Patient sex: M
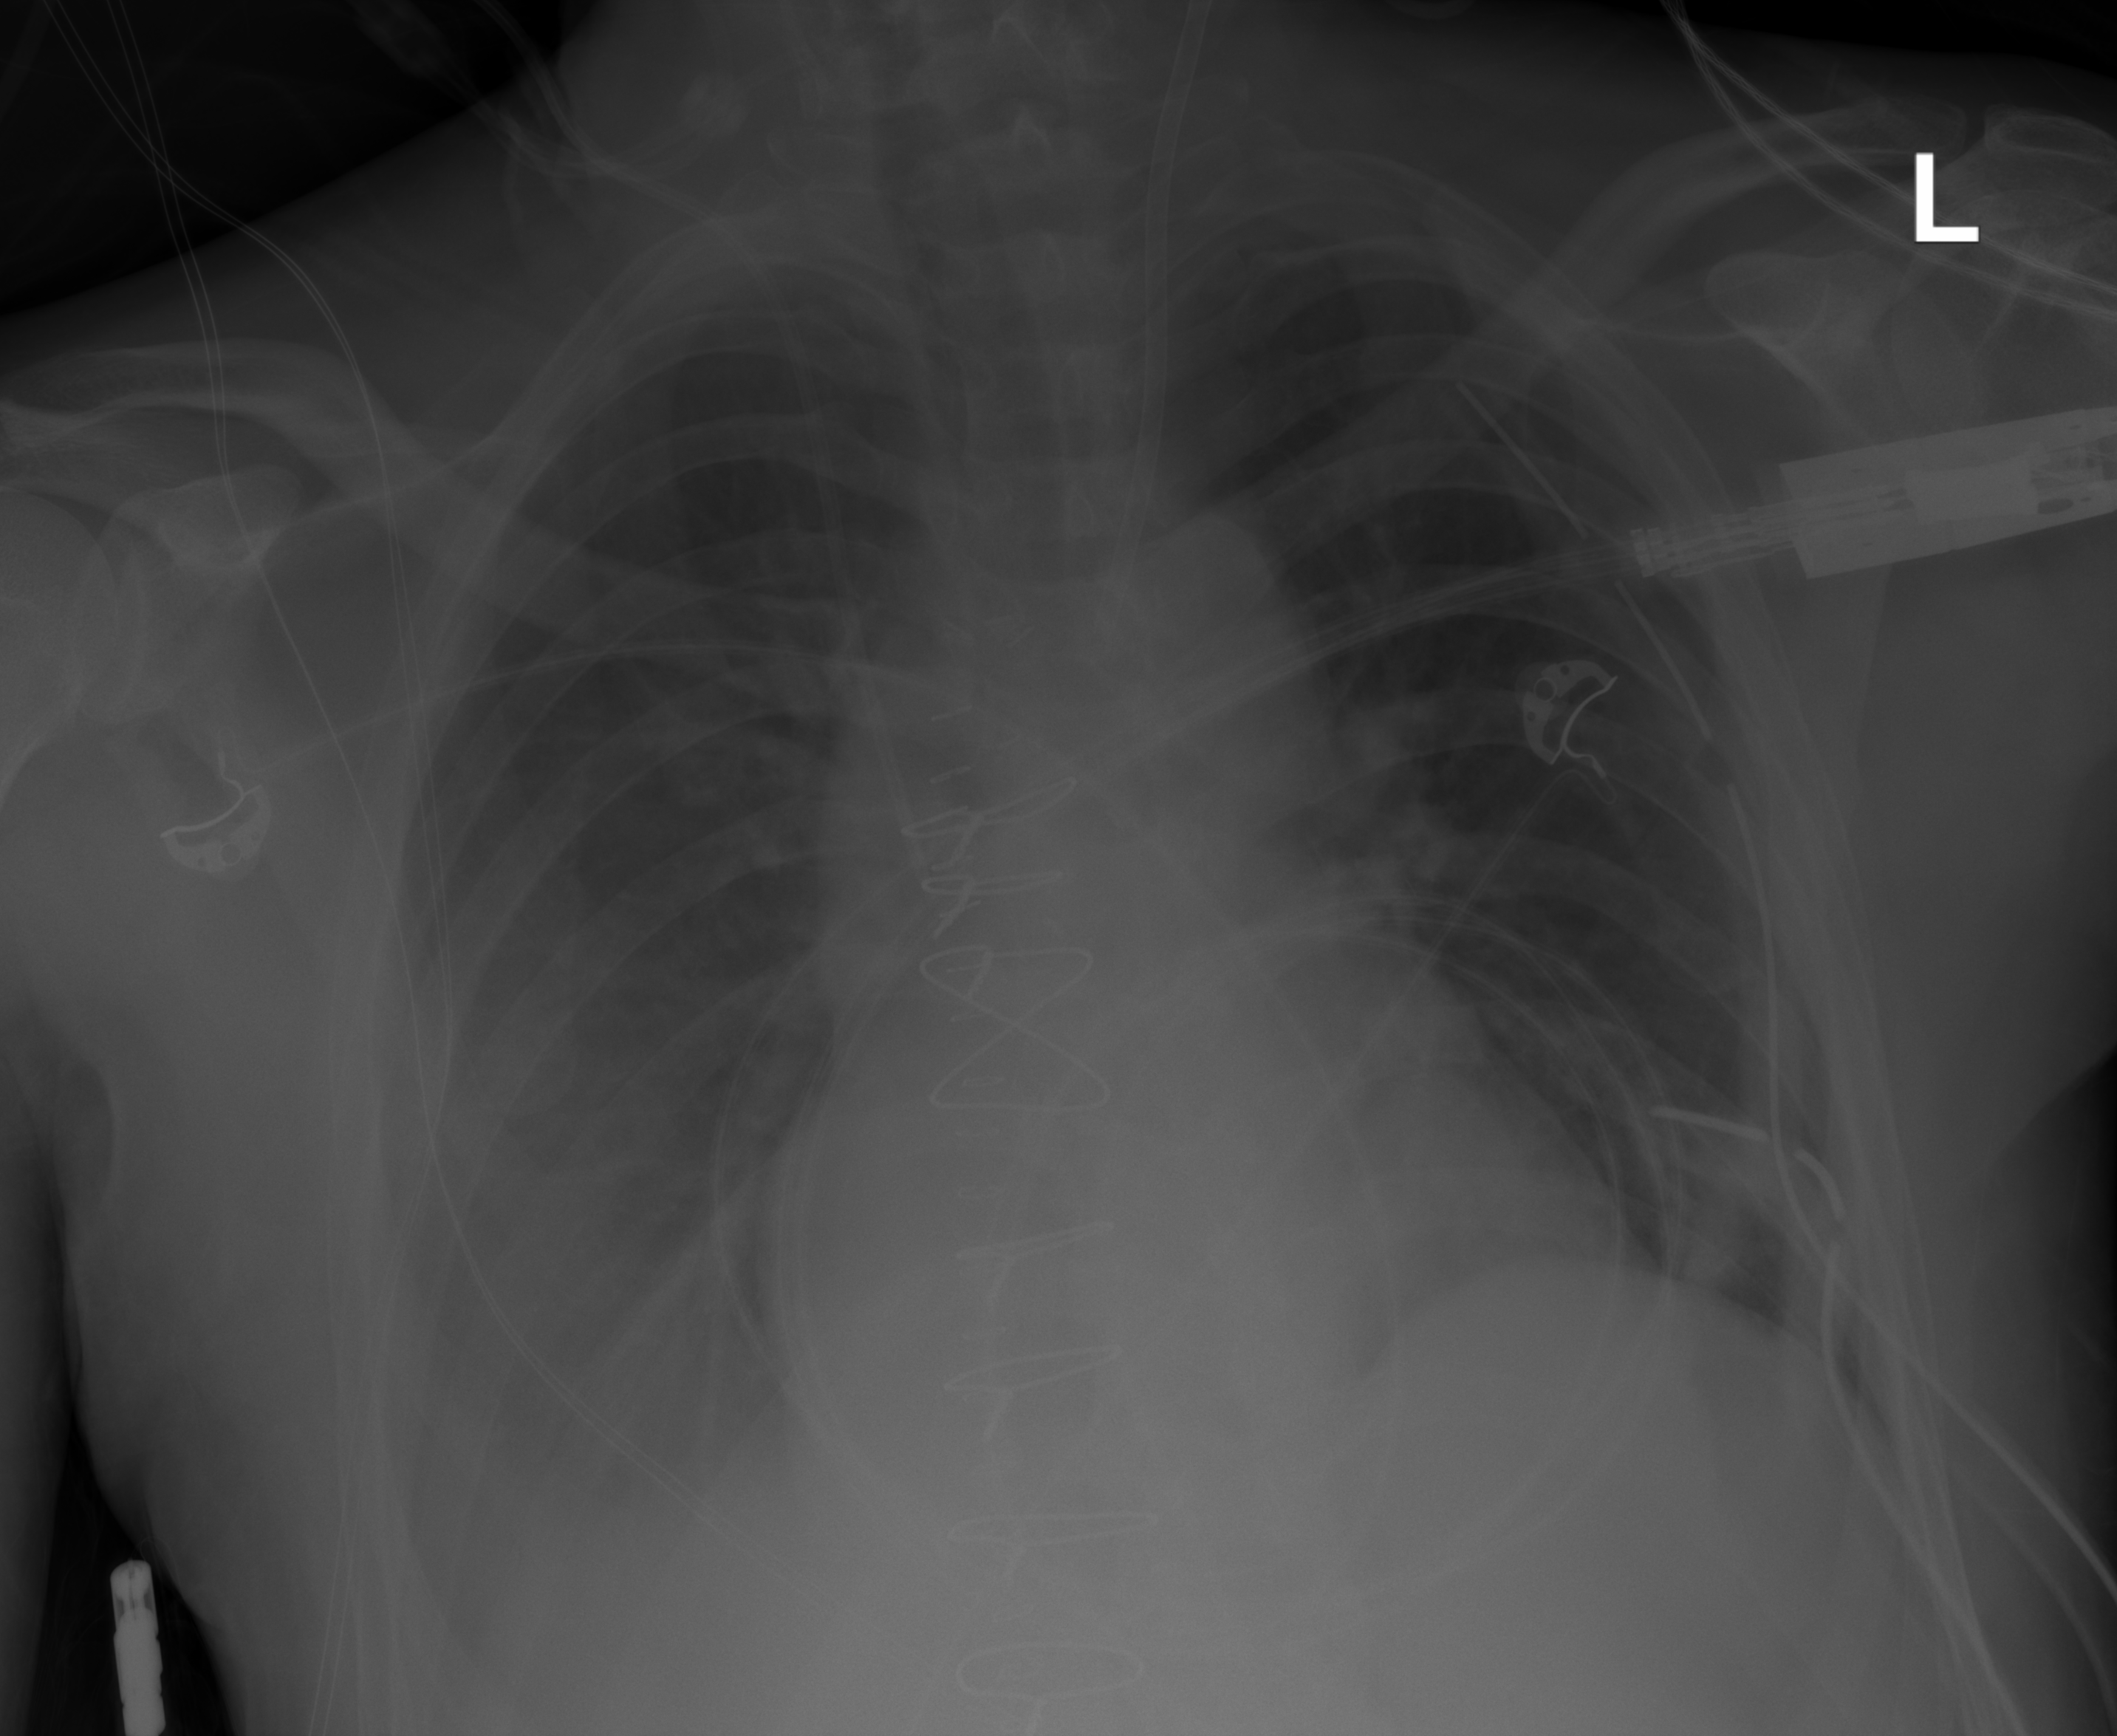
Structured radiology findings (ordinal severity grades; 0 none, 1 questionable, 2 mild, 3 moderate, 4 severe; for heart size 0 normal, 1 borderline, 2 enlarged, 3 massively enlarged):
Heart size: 0
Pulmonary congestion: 0
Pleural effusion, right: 2
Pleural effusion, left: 0
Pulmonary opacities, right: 0
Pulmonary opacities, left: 0
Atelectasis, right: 0
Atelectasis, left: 2